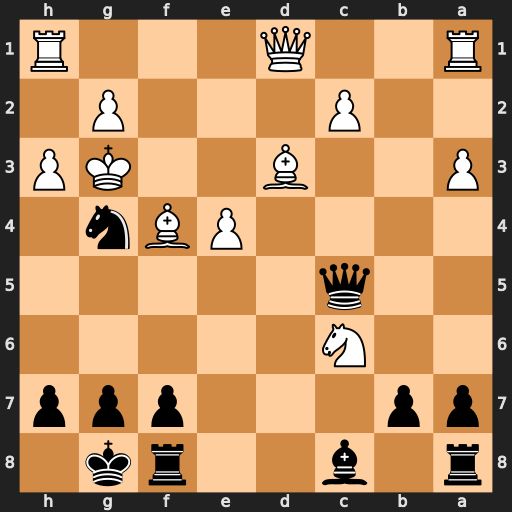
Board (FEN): r1b2rk1/pp3ppp/2N5/2q5/4PBn1/P2B2KP/2P3P1/R2Q3R
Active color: b
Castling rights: -
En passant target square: -
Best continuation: Qf2#